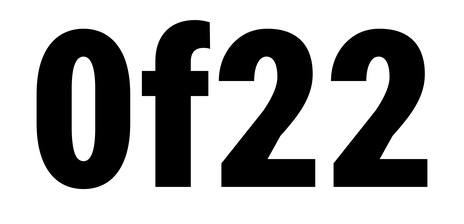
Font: Roboto_Condensed_Black